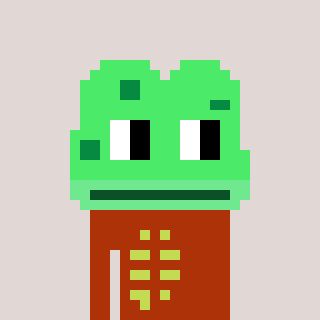
a pixel art character with square light green glasses, a frog-shaped head and a hotbrown-colored body on a warm background